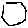
Label: hexagon